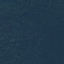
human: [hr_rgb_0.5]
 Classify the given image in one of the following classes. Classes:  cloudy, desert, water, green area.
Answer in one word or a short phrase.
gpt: green area